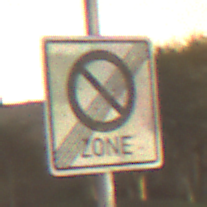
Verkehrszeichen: EndeEingeschraenktesHalteverbotZone
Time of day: Night
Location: Outdoor (Suburban)
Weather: Clear
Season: NotSpecified
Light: Artificial